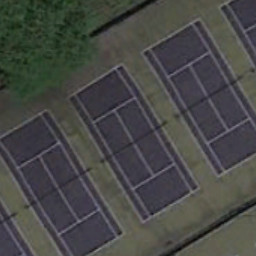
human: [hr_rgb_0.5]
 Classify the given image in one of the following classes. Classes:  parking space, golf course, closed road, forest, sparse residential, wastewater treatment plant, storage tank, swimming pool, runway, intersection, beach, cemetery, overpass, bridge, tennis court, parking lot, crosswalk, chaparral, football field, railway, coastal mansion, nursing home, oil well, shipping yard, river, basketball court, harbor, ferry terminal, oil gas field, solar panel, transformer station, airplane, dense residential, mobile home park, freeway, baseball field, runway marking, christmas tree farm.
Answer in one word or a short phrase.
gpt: tennis court